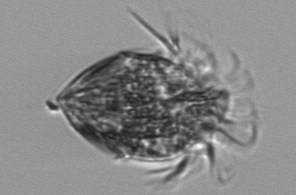
Label: Strombidium_morphotype1